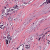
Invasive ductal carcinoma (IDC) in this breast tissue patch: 1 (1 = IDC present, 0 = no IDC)